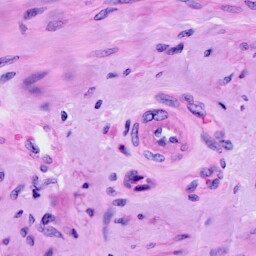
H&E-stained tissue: Cervix